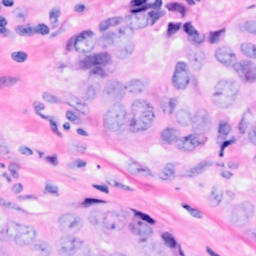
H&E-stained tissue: Breast